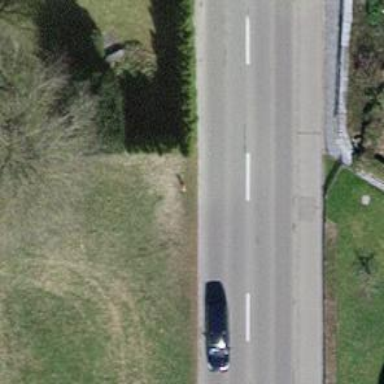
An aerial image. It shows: Hedge barrier.